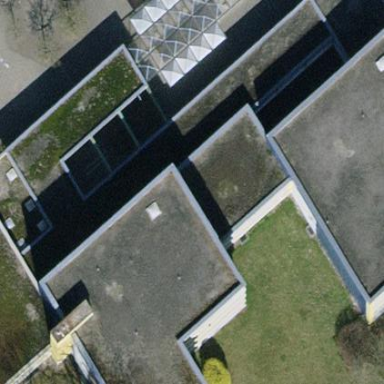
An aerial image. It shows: School building.